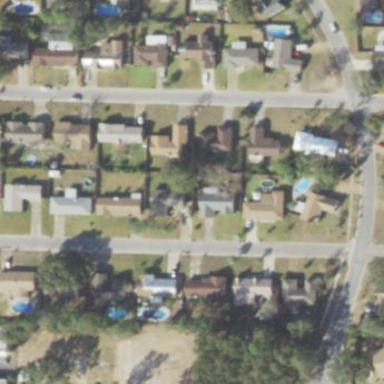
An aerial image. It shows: Residential area composed of single-family homes.